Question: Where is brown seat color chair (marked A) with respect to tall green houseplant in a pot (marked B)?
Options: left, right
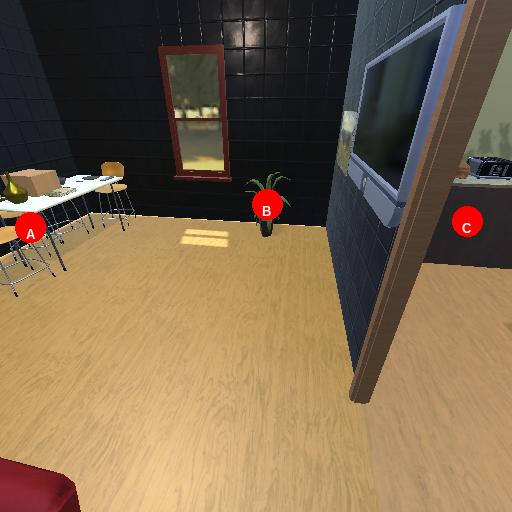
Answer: left